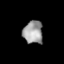
Tissue: lung
Cell type: Epithelial cells
Senescence score: 0.2094
Nuclear area (px): 438
Mean DAPI intensity: 156.763